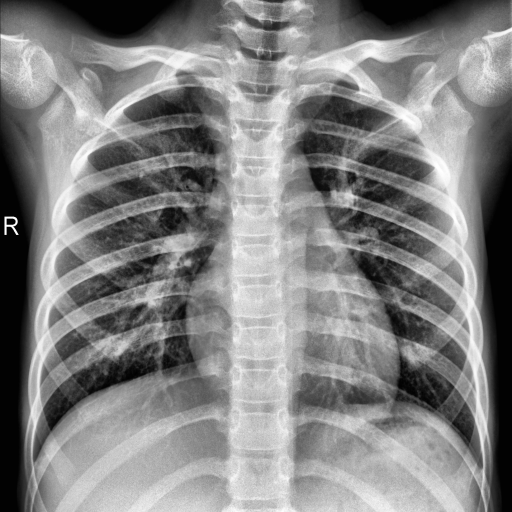
Finding: NORMAL